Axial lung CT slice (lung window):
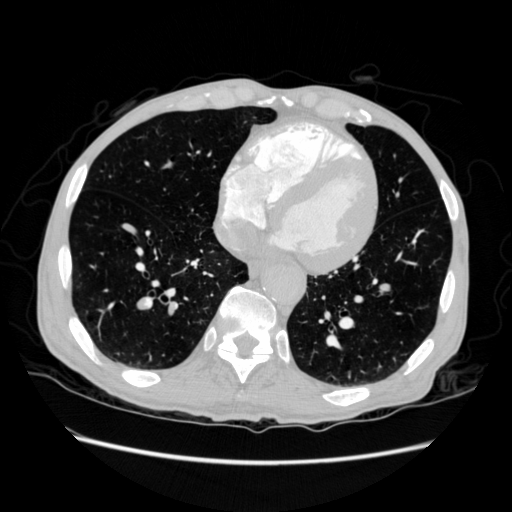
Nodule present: no